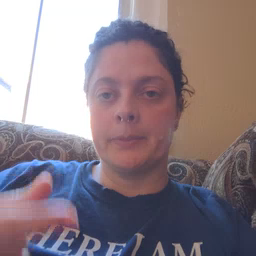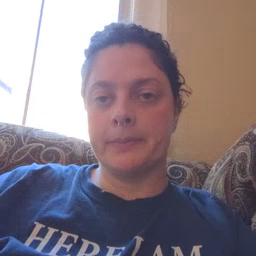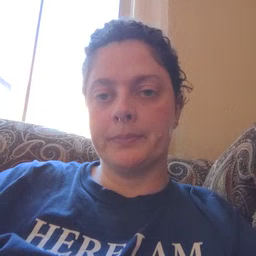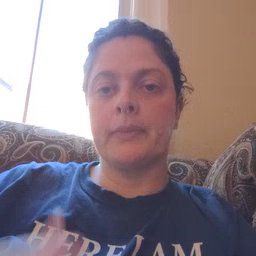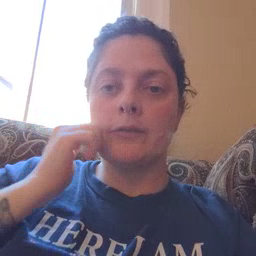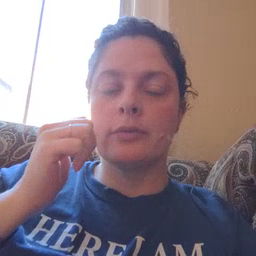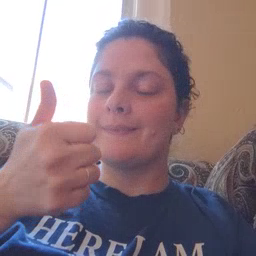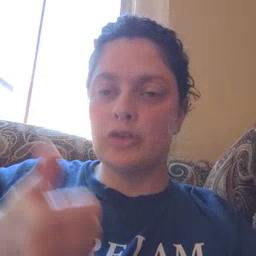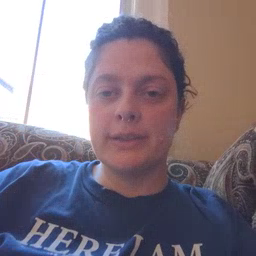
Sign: every